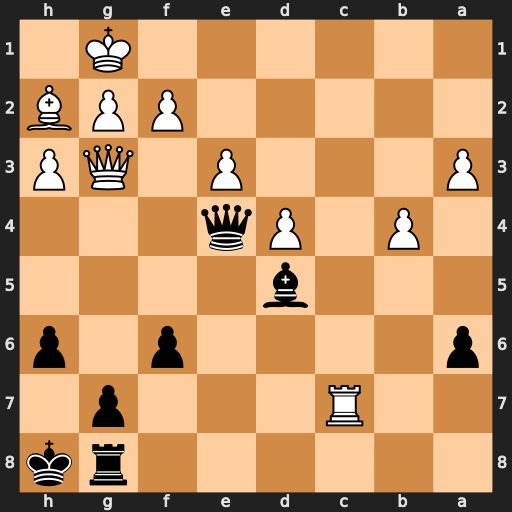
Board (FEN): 6rk/2R3p1/p4p1p/3b4/1P1Pq3/P3P1QP/5PPB/6K1
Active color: b
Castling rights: -
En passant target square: -
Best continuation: Qb1+ Rc1 Qxc1#